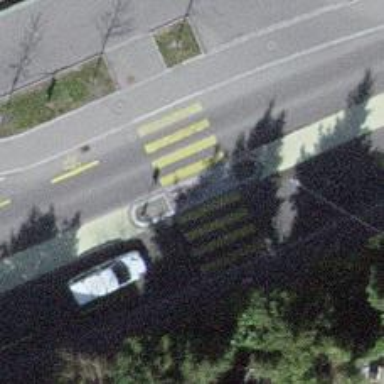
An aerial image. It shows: Marked crossing with pedestrian island.